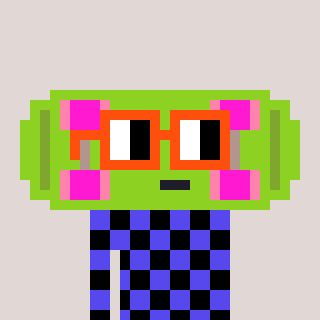
a pixel art character with square orange glasses, a skateboard-shaped head and a computerblue-colored body on a warm background